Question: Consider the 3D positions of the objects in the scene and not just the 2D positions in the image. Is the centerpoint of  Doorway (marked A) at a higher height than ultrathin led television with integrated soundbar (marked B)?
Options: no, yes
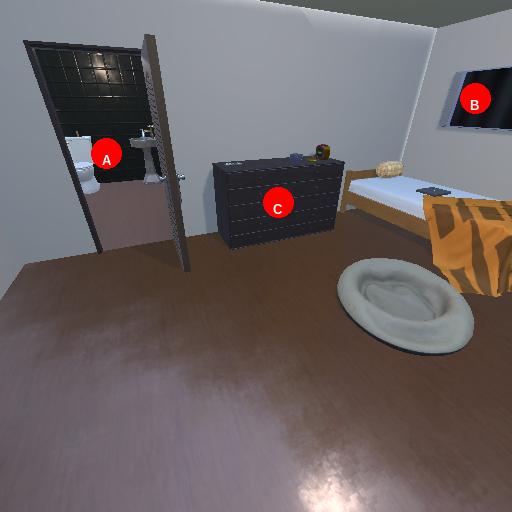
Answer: no